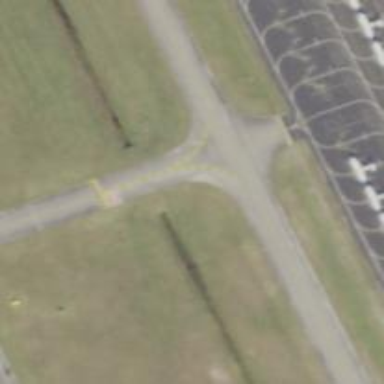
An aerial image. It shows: Image of taxiway at airport.